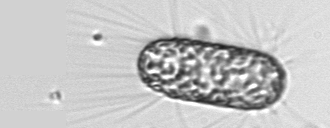
Label: Corethron_hystrix